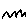
Label: zigzag